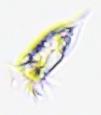
Label: Tintinnid